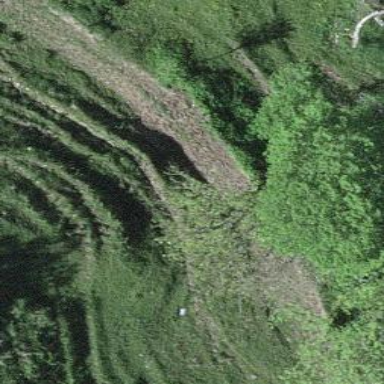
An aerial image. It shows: Forest area.